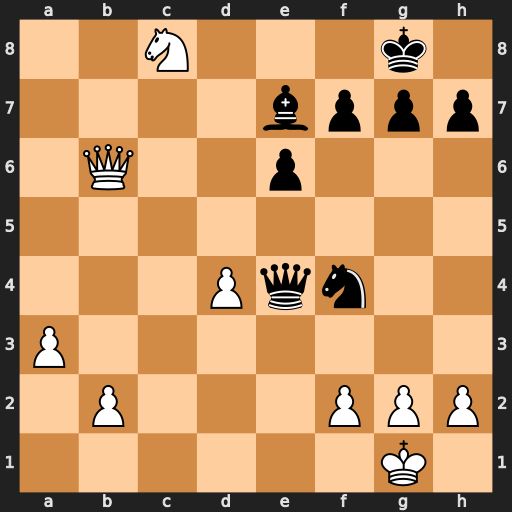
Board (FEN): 2N3k1/4bppp/1Q2p3/8/3Pqn2/P7/1P3PPP/6K1
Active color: w
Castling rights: -
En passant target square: -
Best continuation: Nxe7+ Kf8 Qd8#